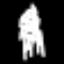
Label: The Eiffel Tower